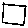
Label: square